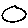
Label: circle